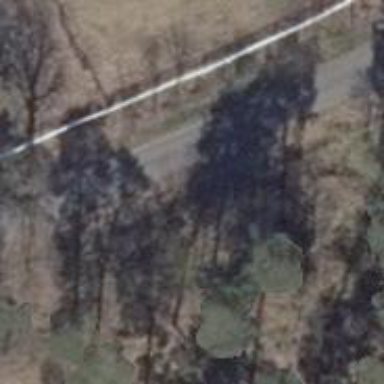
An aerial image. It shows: Unclassified road with asphalt surface.